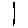
Label: line